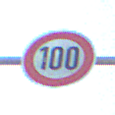
Verkehrszeichen: Geschwindigkeit100
Umgebung: Outdoor, Nature
Tageszeit: Midday
Wetter: Clear
Licht: Natural
Jahreszeit: NotSpecified
Kontrast: HighContrast